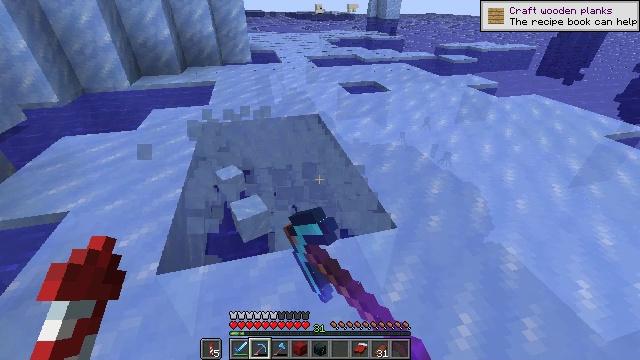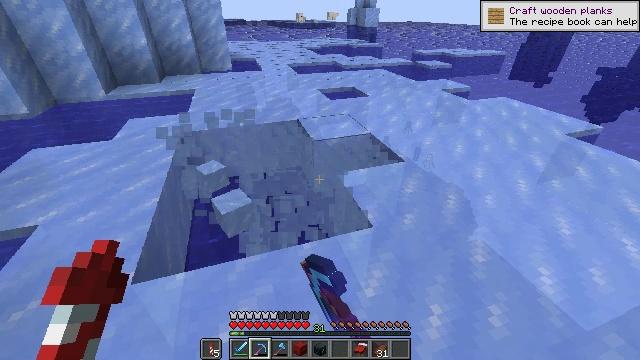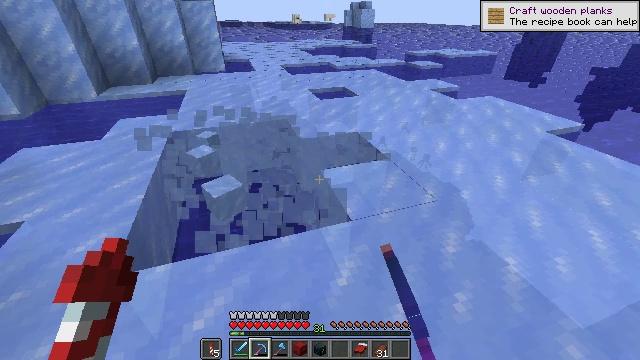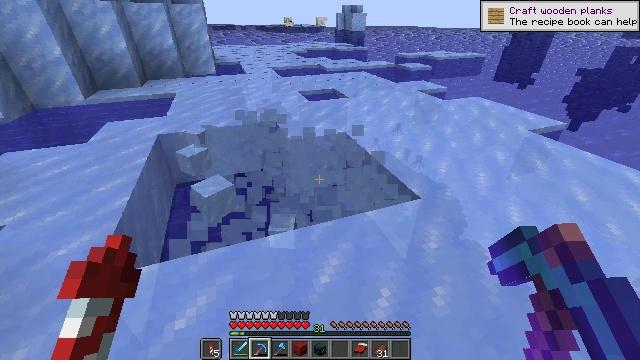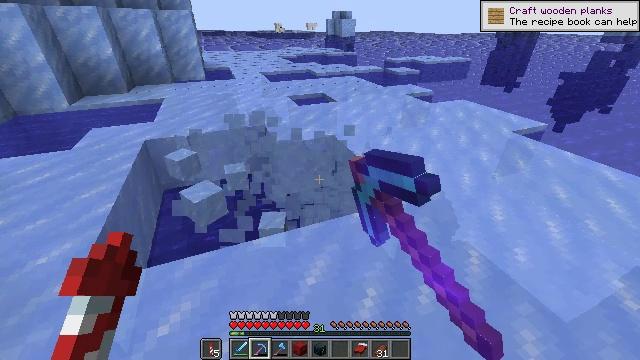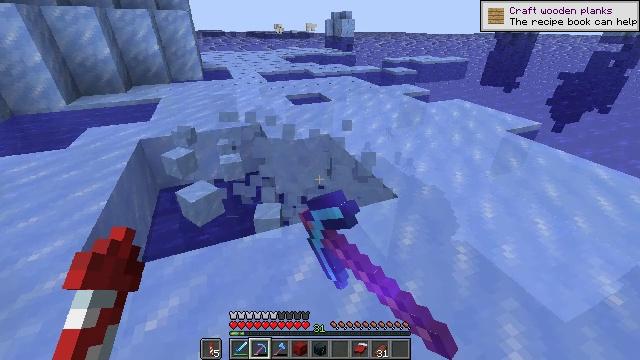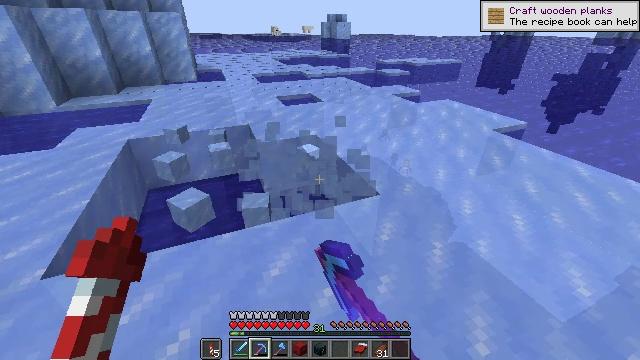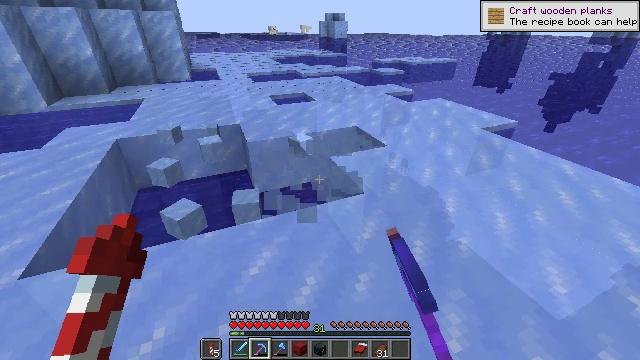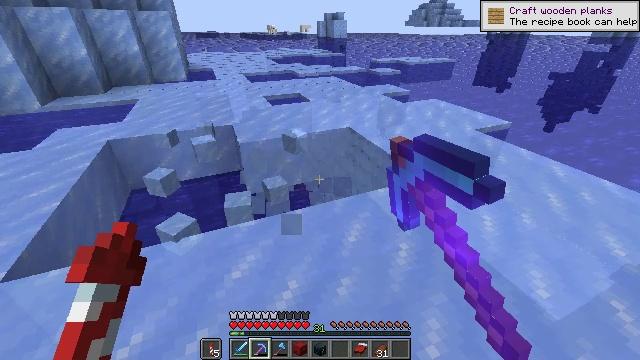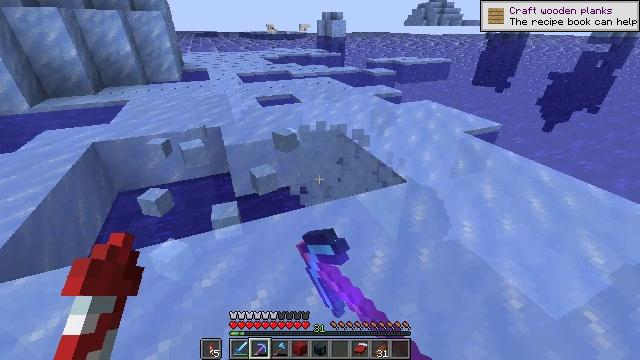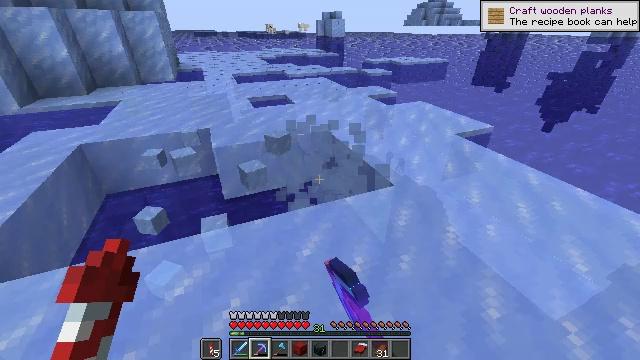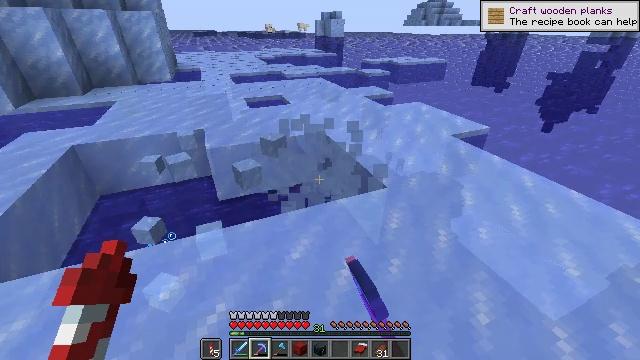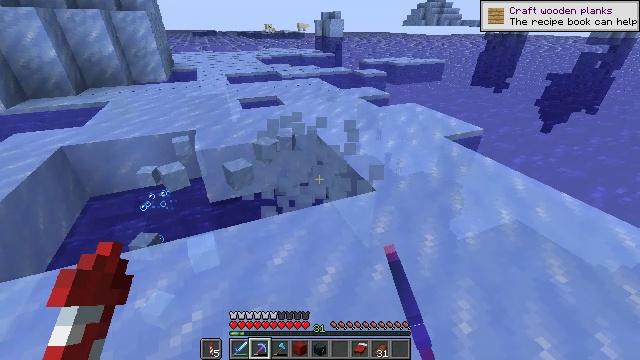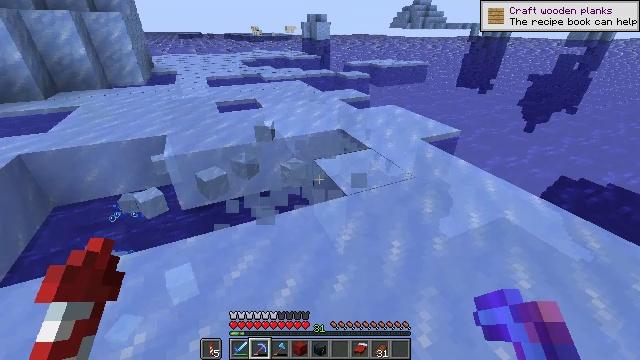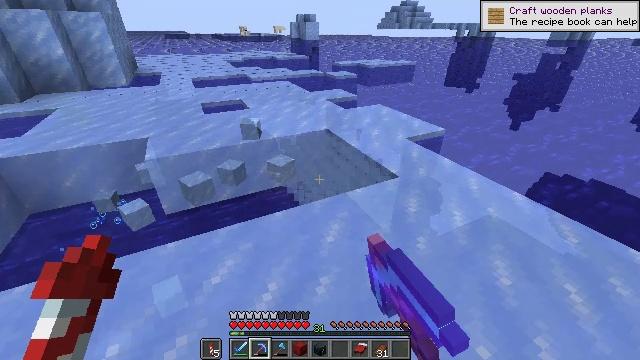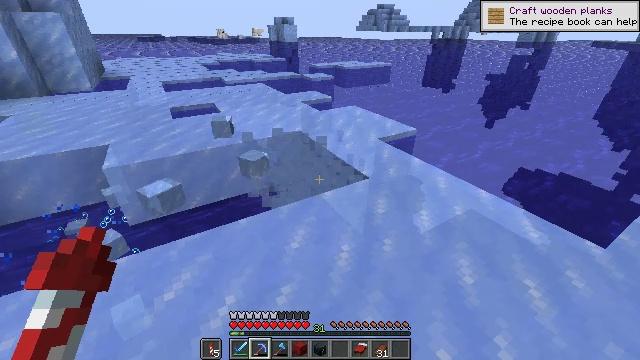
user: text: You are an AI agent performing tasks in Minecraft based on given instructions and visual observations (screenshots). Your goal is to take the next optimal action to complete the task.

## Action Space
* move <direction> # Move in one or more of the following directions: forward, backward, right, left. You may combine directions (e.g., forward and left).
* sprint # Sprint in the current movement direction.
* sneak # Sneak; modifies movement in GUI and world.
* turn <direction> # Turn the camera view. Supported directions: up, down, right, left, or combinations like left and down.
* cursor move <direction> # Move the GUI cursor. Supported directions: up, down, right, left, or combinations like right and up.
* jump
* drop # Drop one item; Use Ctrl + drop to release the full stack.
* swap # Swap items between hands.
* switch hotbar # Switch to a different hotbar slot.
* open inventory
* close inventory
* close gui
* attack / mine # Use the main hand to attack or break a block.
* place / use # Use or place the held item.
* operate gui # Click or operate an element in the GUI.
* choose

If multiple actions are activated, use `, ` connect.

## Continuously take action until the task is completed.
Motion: motion action
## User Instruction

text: Break the ice to collect it.
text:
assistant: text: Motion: move right, turn right and up, attack / mine
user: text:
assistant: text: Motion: move right, attack / mine
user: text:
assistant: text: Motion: move right, turn right, attack / mine
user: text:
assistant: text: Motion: move right, turn right, attack / mine
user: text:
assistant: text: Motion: move right, attack / mine
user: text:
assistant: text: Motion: move forward and move right, attack / mine
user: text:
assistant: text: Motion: move forward and move right, attack / mine
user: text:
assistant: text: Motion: move forward and move right, attack / mine
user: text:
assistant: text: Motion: move forward and move right, attack / mine
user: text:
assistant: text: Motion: move forward and move right, attack / mine
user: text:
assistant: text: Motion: move forward and move right, attack / mine
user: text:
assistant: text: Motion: move forward and move right, attack / mine
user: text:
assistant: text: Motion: move right, turn right, attack / mine
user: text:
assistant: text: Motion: move right, turn right, attack / mine
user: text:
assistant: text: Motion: turn right, attack / mine
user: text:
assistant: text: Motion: turn right, attack / mine
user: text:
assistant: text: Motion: move back, turn right, attack / mine
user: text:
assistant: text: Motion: move back, turn right, attack / mine
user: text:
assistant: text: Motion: move back, turn right, attack / mine
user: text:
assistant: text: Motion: move back and move right, turn right and down, attack / mine
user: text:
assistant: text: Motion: move back and move right, turn right, attack / mine
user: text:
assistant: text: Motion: move back and move right, attack / mine
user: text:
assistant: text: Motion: move back and move right, attack / mine
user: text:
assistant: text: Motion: move back and move right, attack / mine
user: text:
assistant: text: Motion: move back, attack / mine
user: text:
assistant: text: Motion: move back, attack / mine
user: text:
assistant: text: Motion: move back, attack / mine
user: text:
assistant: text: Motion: move back, attack / mine
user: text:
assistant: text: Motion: move back and move right, attack / mine
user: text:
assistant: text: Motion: move back and move right, turn right, attack / mine